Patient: sex M, age 63
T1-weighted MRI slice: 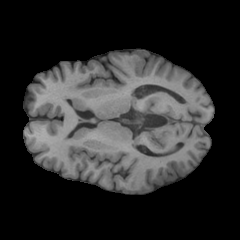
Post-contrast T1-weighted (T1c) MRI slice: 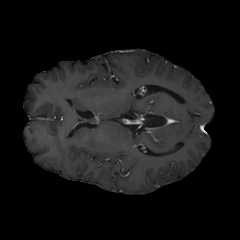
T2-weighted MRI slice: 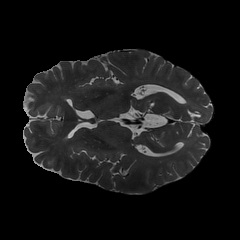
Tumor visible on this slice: no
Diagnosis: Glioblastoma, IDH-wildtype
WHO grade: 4